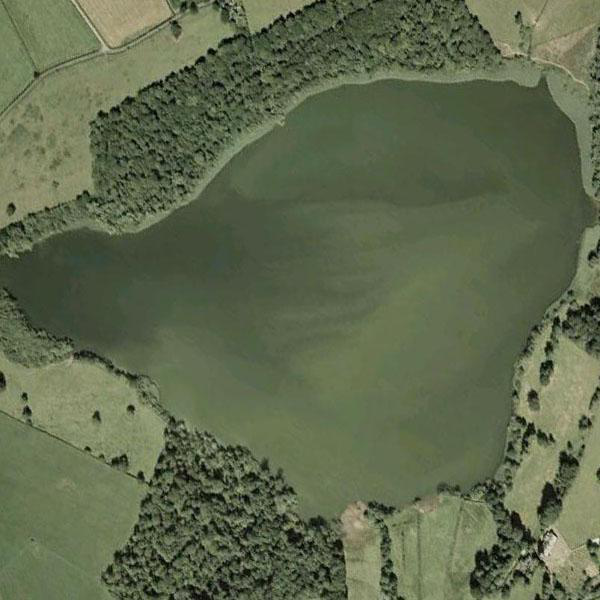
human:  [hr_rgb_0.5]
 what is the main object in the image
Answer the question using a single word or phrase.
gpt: lake